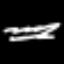
Label: squiggle